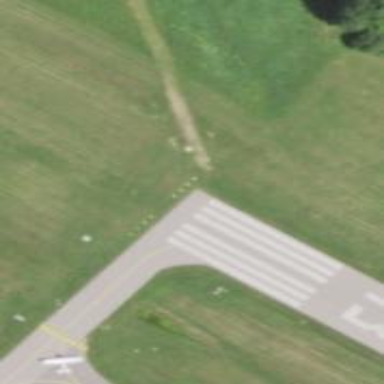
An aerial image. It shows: Runway surface made of asphalt at airport.